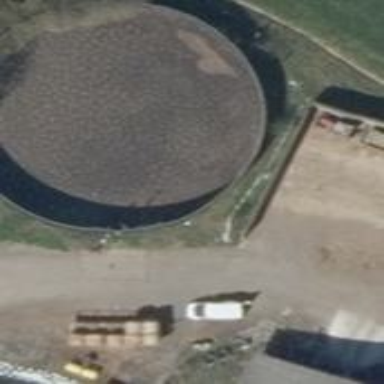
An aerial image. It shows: Storage tank with man-made structure.